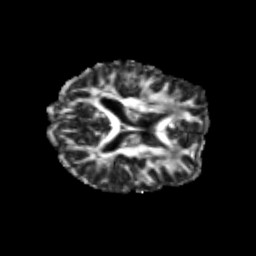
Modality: FA
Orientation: axial
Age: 23
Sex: female
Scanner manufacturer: siemens
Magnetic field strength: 3 T
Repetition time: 3.5 s
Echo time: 0.113 s